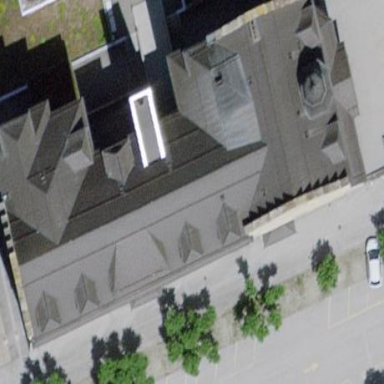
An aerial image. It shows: School building.